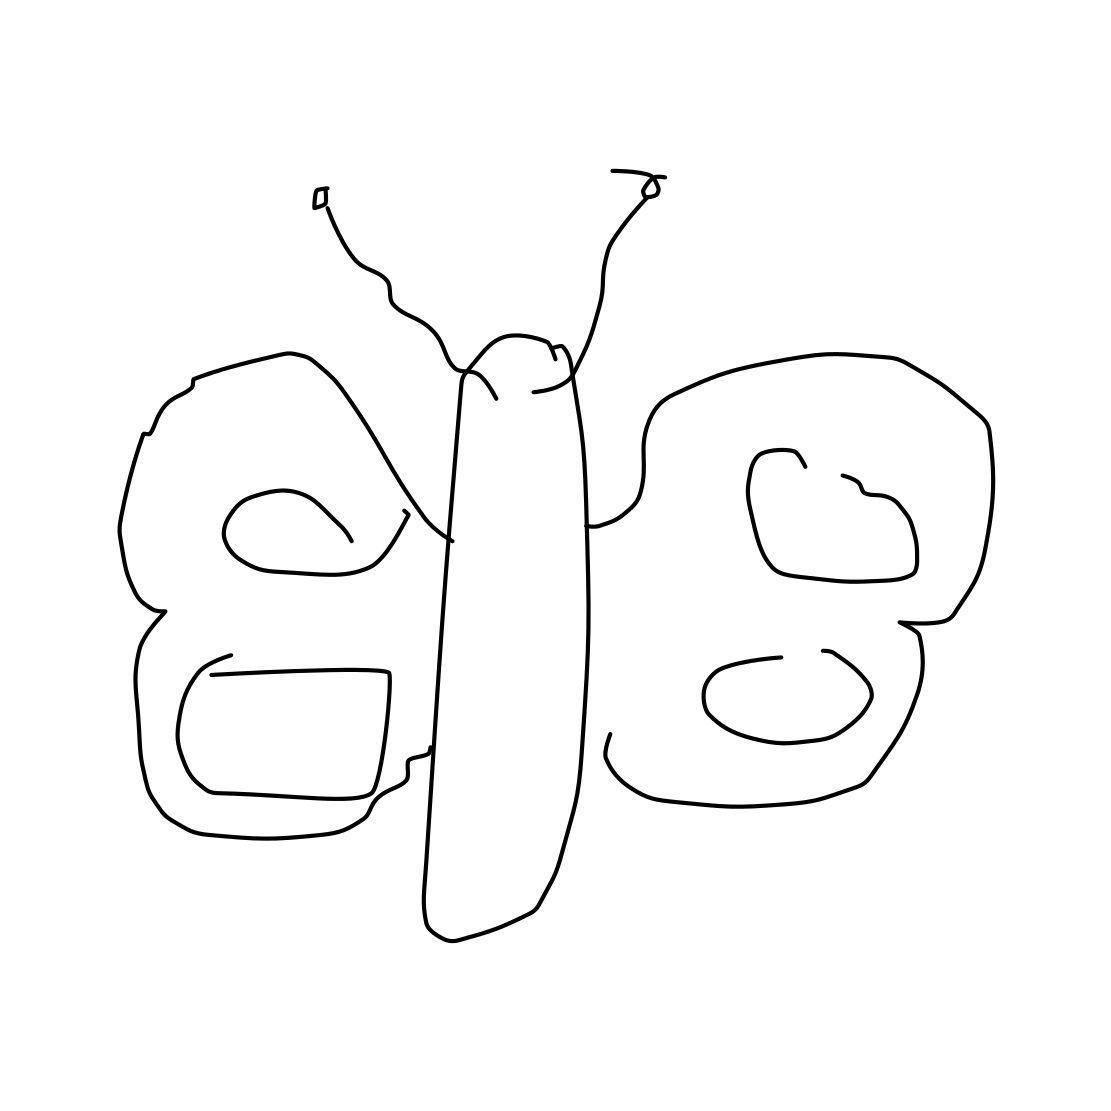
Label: butterfly